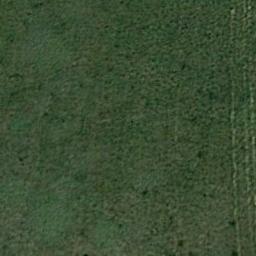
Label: meadow